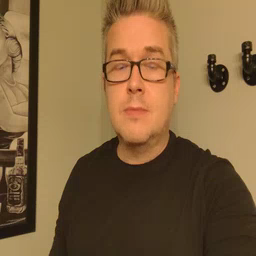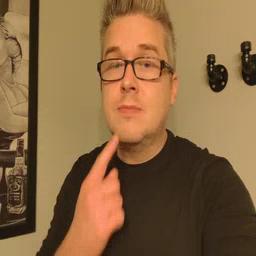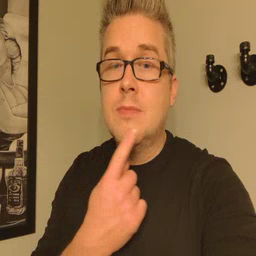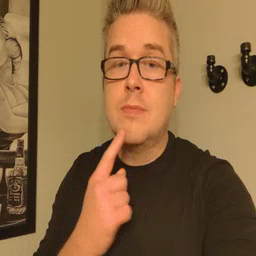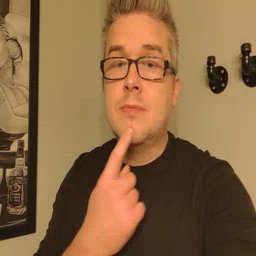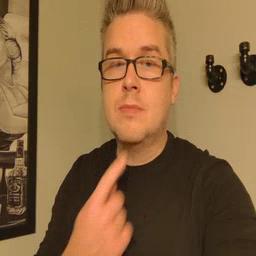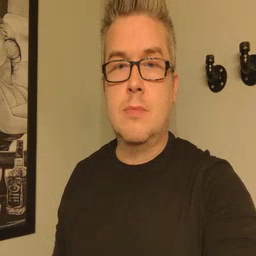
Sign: chin